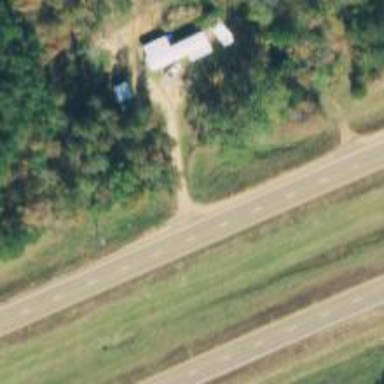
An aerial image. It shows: Trunk highway.